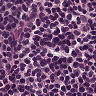
Metastatic tissue present: no